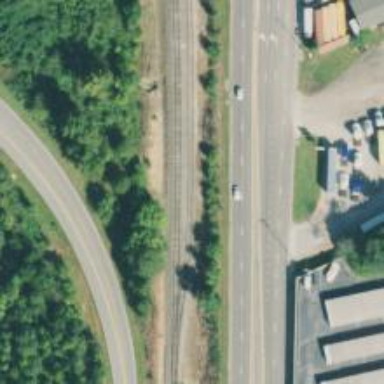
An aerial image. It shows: Railway siding for service.